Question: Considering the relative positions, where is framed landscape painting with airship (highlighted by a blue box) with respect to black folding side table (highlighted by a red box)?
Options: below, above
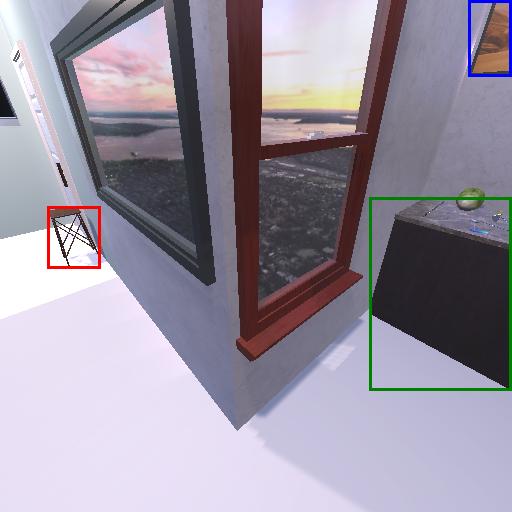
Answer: below